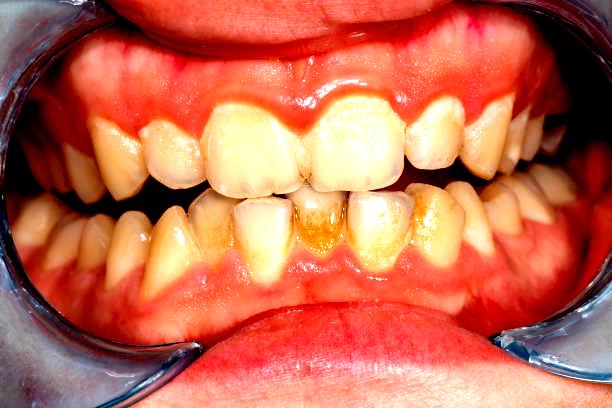
Condition: Gingivitis